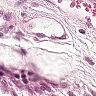
Metastatic tissue present: no